Interaction volume radius: 5 \u00c5
Interaction volume height: 15 \u00c5
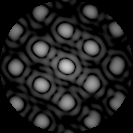
Disorder parameter: 0.09754